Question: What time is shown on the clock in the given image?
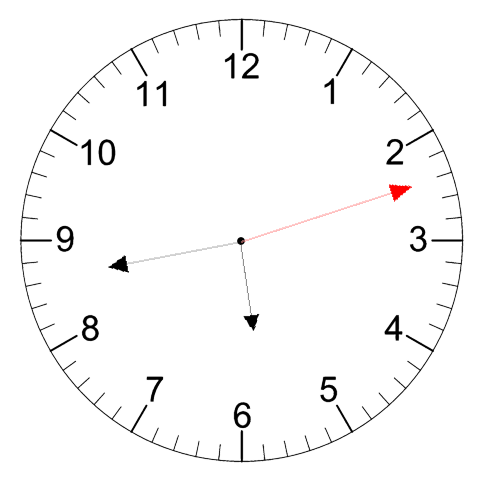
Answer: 05:43:12